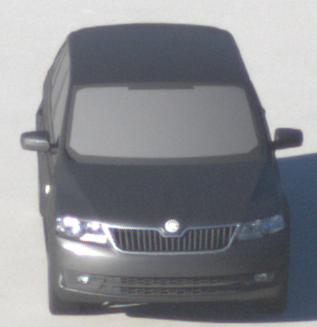
Make: Skoda
Model: Rapid Spaceback 1.2 TSI
Detailed model: Rapid Spaceback
Model produced from: 2013/10
Model produced until: 2015/04
Doors: 5
Color: gray
Road condition: dry road
Daytime: morning or afternoon
Contrast: high contrast